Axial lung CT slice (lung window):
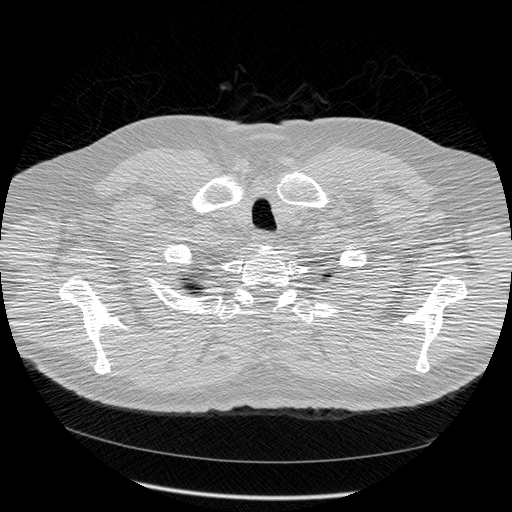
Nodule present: no